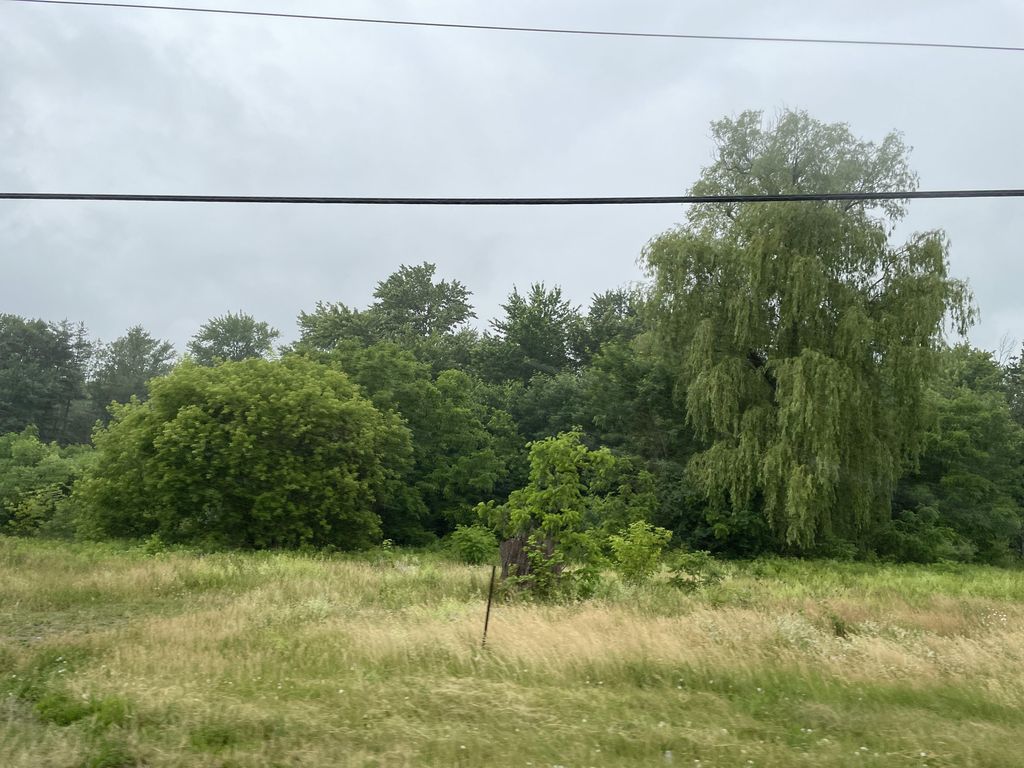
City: kitchener-waterloo